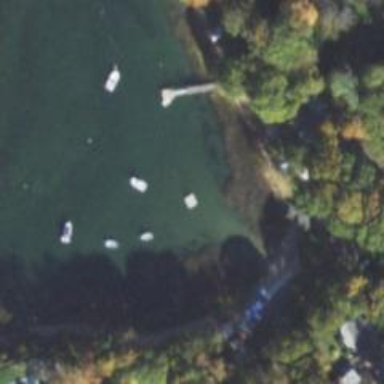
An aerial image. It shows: Slipway on leisure land.